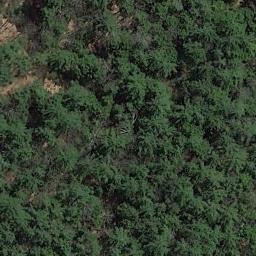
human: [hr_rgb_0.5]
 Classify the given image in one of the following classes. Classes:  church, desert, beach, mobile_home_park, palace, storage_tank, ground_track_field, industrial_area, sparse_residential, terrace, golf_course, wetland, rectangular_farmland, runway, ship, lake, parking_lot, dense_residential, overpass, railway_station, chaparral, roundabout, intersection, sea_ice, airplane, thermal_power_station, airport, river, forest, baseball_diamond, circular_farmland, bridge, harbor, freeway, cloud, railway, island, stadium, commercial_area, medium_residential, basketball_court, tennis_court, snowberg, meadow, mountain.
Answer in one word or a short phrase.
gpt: forest